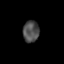
Tissue: lung
Cell type: Epithelial cells
Senescence score: 0.1961
Nuclear area (px): 343
Mean DAPI intensity: 76.717